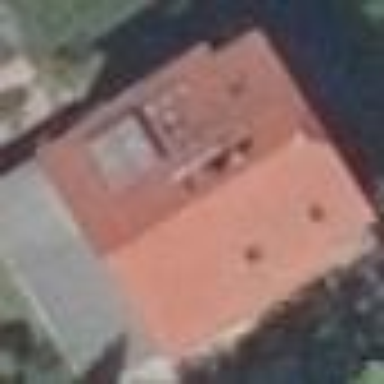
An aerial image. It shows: Detached building.